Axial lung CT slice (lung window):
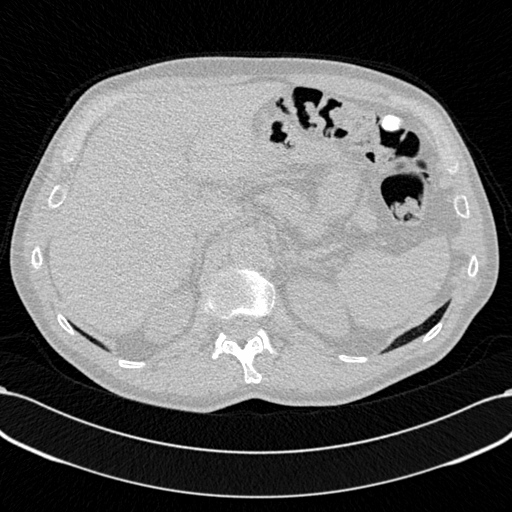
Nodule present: no